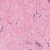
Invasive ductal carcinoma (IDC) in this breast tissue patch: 0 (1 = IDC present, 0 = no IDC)